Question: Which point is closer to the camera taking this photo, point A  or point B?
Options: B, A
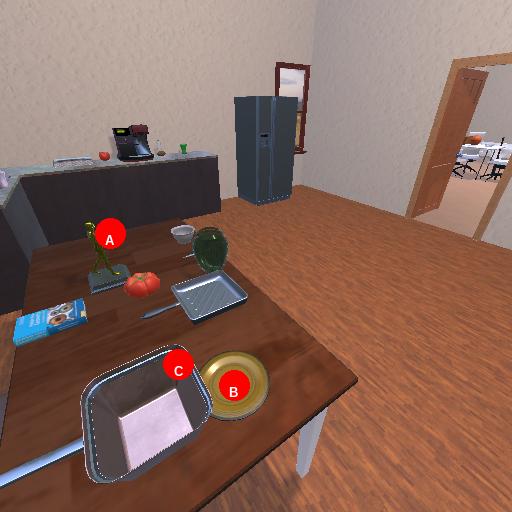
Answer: B